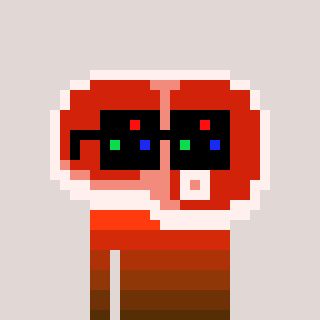
a pixel art character with square black sunglasses, a steak-shaped head and a bege-colored body on a warm background